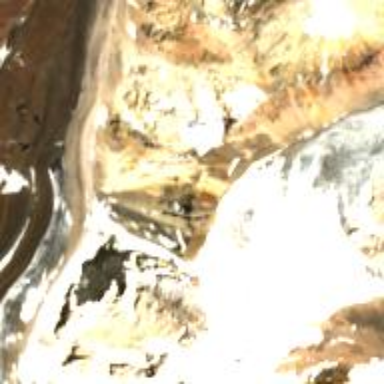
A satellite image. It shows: Majestic glacier in the distance.